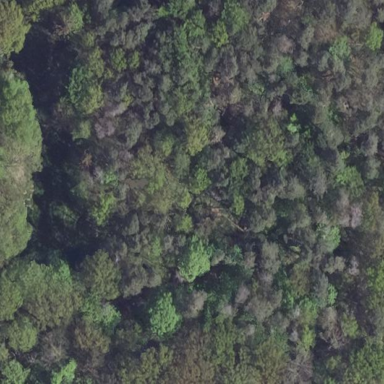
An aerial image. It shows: Forest area.